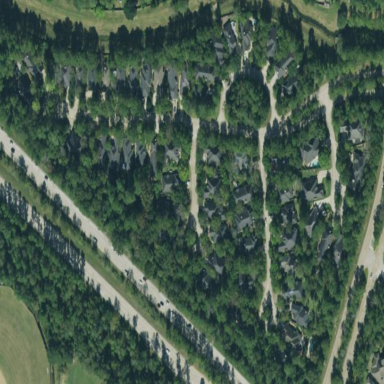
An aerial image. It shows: Residential area within neighborhood.